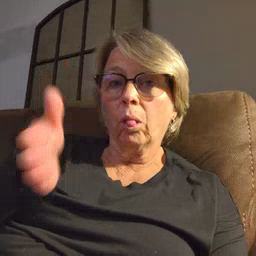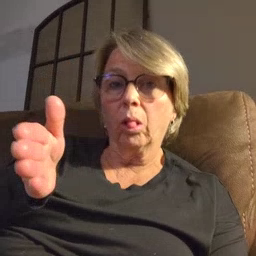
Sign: will